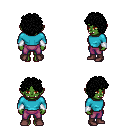
a pixel art fantasy rpg character, female body template, orc, green skin, teal long-sleeve shirt, magenta pants, black curly afro hairstyle, white cloth bracers, maroon shoes, four views (front, back, left, right), 2x2 character sprite sheet, small pixel art, hard edges, no anti-aliasing